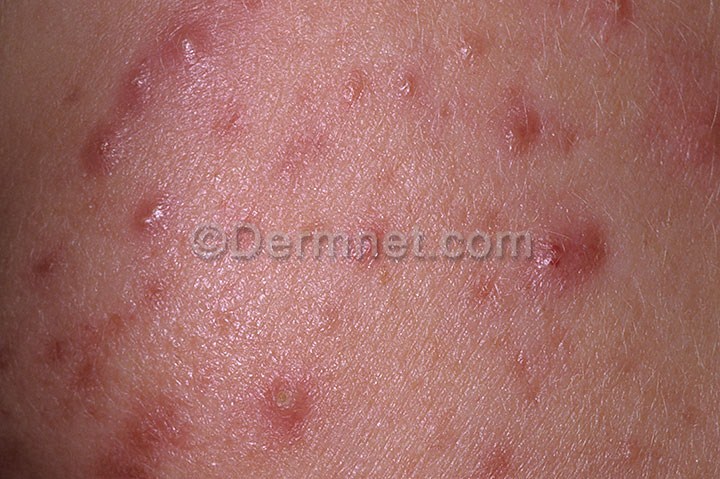
Disease: Acne and Rosacea Photos